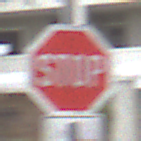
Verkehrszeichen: Stop
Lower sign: VerlaufVorfahrtsstrasse4
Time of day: Midday
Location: Outdoor (Urban)
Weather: Overcast
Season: NotSpecified
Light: Natural